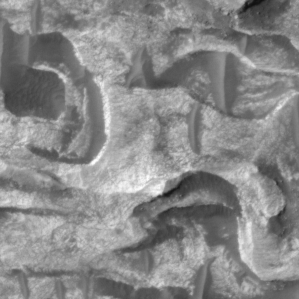
Label: non_frost